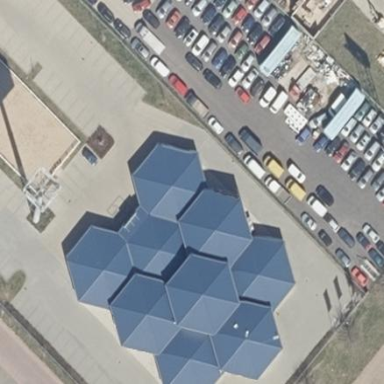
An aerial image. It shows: Hipped-roof retail building.